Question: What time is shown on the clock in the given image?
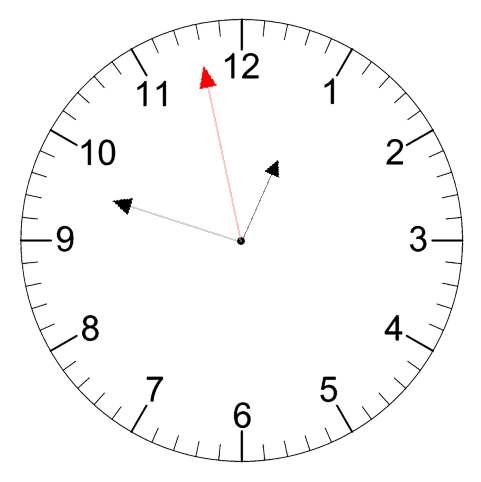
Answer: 12:47:58